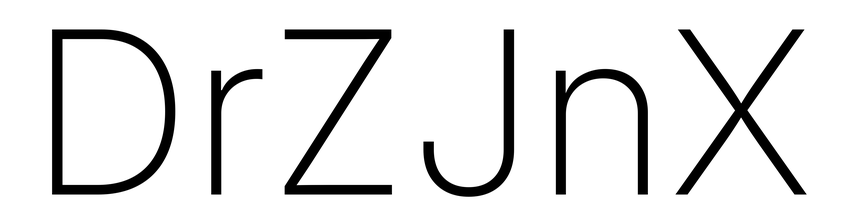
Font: Inter_ExtraLight